Field crop: maize
Growth stage: 2
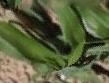
Species: maize